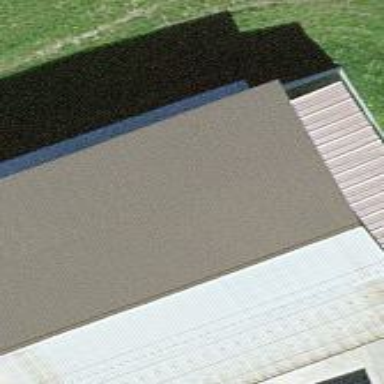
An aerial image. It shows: Shed building.